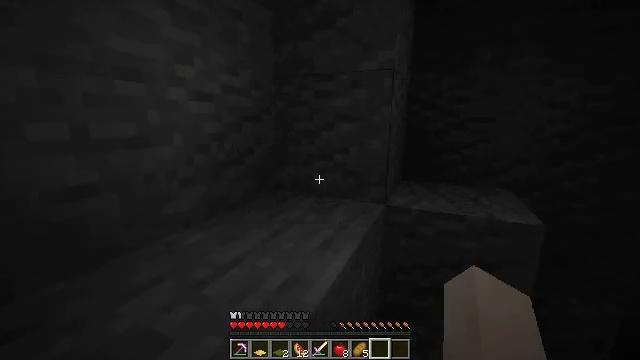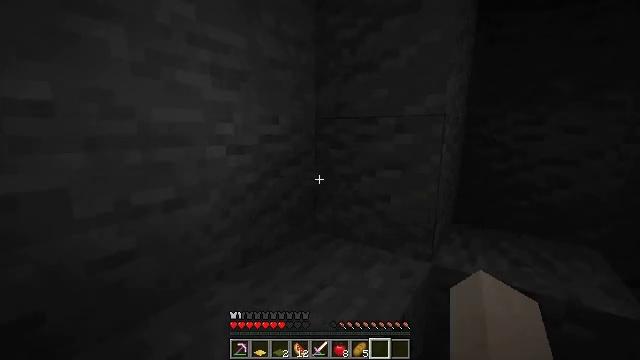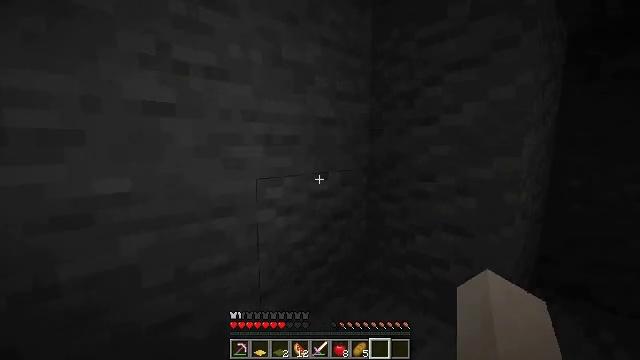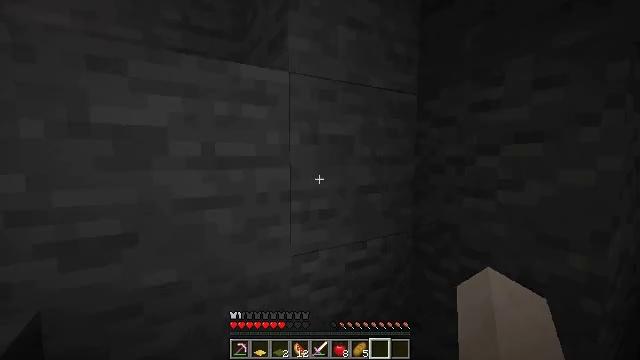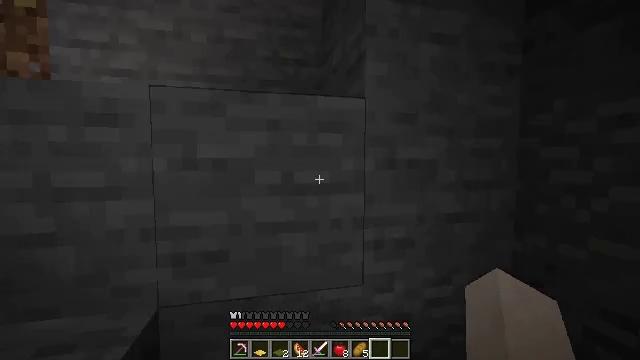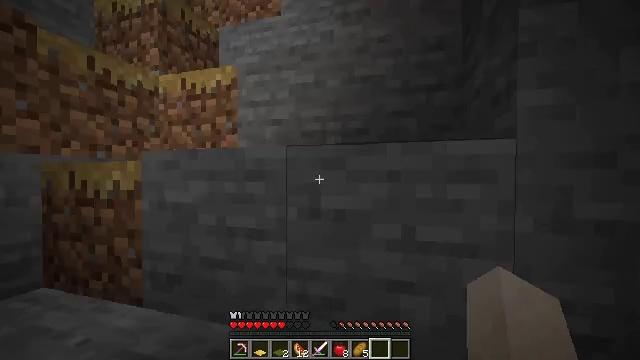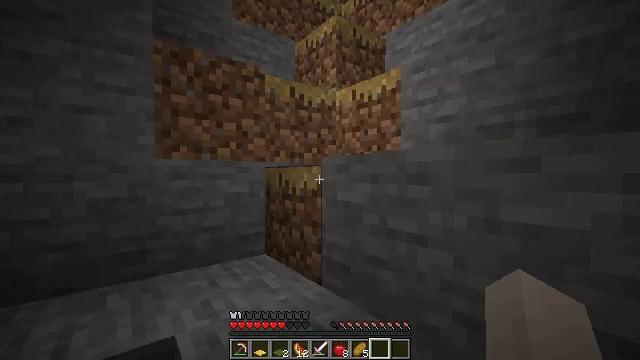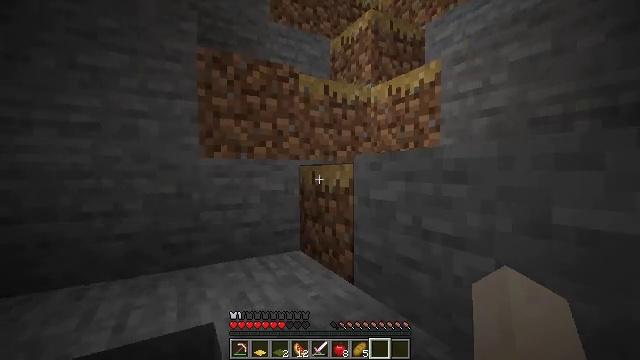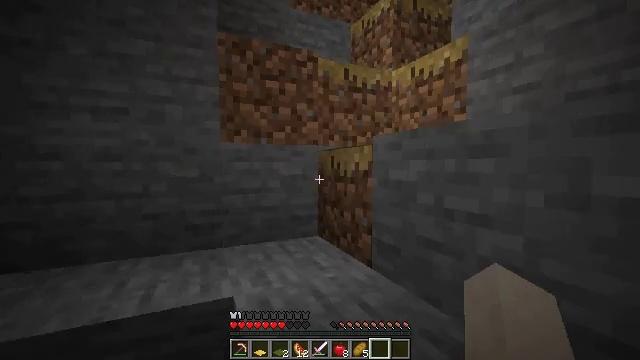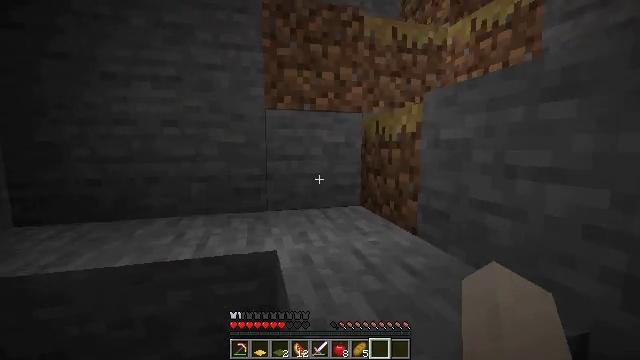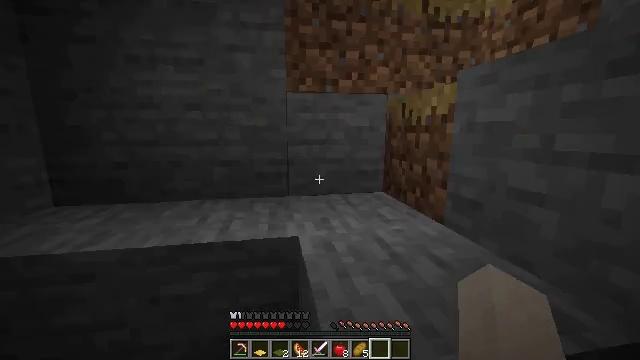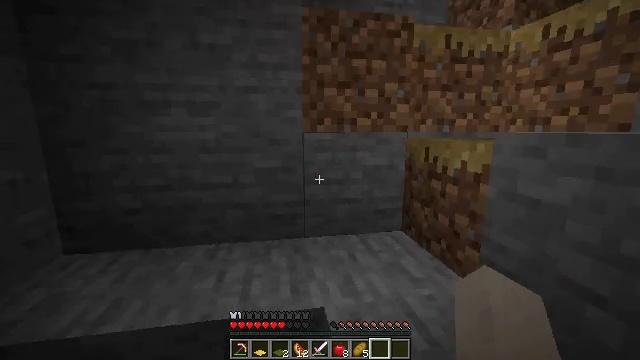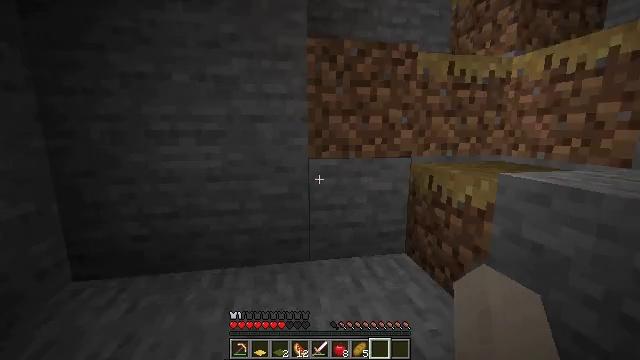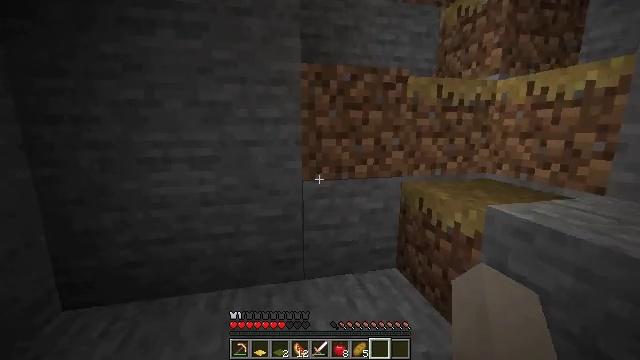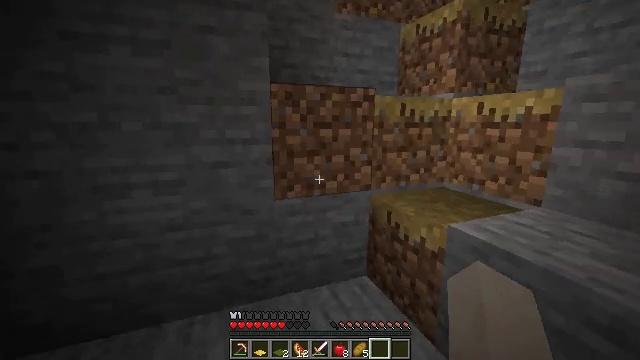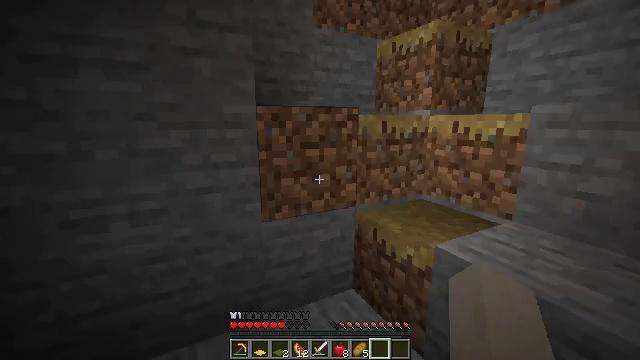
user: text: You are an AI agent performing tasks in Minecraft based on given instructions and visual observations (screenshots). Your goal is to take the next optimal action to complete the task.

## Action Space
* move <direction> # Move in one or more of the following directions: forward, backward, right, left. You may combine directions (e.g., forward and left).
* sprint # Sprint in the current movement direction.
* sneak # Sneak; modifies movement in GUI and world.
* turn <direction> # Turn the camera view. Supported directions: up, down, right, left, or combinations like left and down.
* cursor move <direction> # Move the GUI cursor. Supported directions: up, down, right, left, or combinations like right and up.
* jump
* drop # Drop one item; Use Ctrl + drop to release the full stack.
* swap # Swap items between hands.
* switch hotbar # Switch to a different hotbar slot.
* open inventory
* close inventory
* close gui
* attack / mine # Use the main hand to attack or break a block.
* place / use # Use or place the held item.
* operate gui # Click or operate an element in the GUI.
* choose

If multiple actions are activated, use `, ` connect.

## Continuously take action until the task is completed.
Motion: motion action
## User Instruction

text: Digging the diorite for building material.
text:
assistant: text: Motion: move forward, turn left and up, jump
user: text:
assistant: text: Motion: move forward and move left, turn left and up, jump
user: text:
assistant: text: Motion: move forward and move left, turn left and up, jump
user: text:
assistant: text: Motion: move forward and move left, turn left and up, jump
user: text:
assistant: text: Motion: move forward and move left, turn left and up, jump
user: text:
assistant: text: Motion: move forward and move left, turn left, jump
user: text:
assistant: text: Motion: move forward and move left, turn left, jump
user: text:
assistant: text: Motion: move forward and move left, turn left and down, jump
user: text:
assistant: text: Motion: move forward and move left, turn left and down, jump
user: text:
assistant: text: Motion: move forward and move left, turn left and down, jump
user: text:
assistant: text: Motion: move forward and move left, jump
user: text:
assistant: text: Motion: move forward and move left, jump
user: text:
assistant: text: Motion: move forward and move left, turn right, jump
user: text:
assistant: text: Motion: move forward and move left, turn right and down, jump
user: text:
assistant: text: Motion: move forward and move left, turn right, jump
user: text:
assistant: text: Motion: move forward and move left, turn right, jump
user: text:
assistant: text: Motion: move forward and move left, turn right, jump
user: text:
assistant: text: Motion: move forward and move left, turn right, jump
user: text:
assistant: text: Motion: move forward and move left, turn right and down, jump
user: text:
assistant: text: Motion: move forward and move left, turn right, jump
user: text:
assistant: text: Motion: move forward, turn right, jump
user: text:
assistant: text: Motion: move forward, jump
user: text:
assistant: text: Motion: move forward, jump
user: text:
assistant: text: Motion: move forward, turn right, jump
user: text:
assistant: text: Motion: move forward, turn right and up, jump
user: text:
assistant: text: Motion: move forward, turn right and up, jump
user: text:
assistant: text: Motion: move forward, turn up, jump
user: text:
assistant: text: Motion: move forward, jump
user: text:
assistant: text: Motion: move forward, turn left, jump
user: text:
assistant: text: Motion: move forward, jump